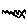
Label: zigzag